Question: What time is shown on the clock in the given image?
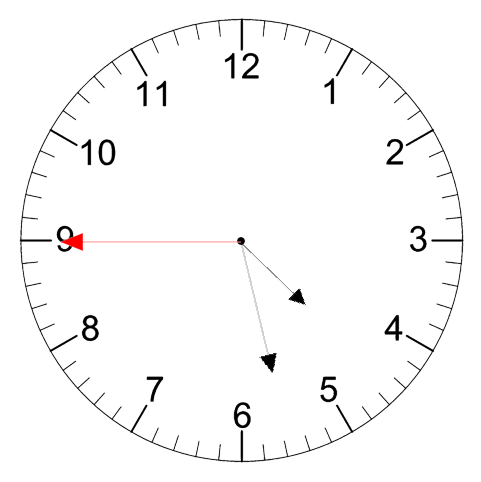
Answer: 04:27:45